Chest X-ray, AP view. Patient: 24 years old, sex F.
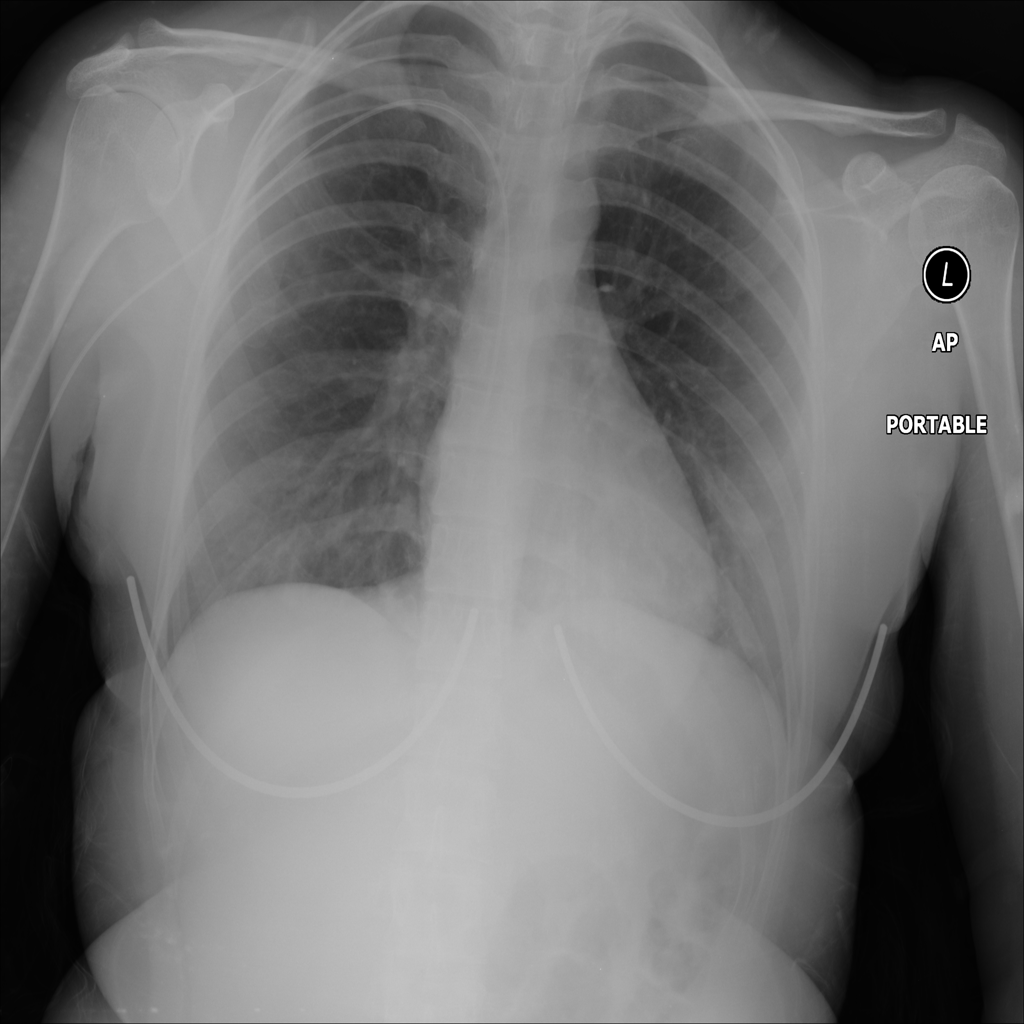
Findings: No Finding